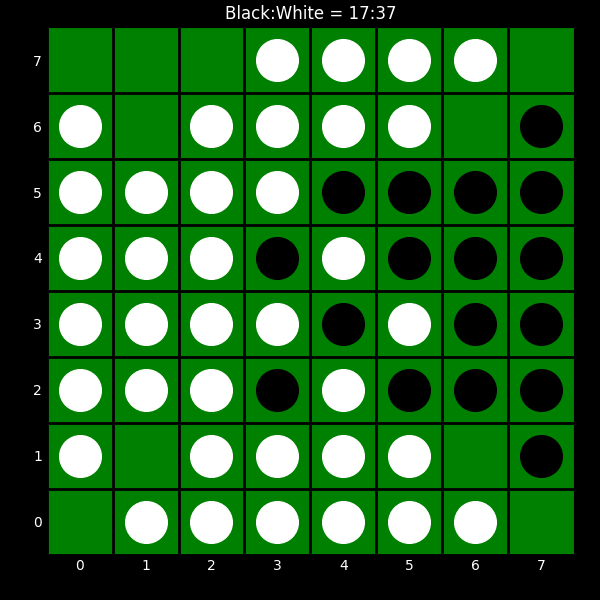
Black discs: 17
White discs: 37